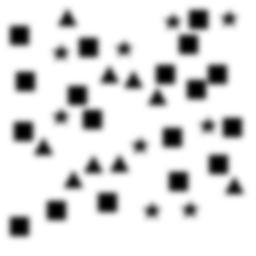
Squares: 18
Triangles: 9
Stars: 9
Total shapes: 36